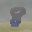
Label: 8